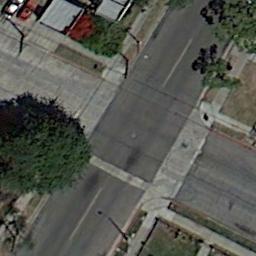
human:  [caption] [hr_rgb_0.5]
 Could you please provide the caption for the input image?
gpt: There are some cars at the intersection on the right .

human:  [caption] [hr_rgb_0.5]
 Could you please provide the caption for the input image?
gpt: There are many buildings and many trees around the intersection .

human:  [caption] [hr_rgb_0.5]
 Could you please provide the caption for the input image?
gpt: An intersection without cars is next to some buildings .

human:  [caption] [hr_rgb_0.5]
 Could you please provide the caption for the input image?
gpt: There are many trees near the intersection .

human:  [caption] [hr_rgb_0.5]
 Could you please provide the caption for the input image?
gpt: There are some green trees beside the intersection .